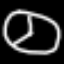
Label: clock